Interaction volume radius: 5 \u00c5
Interaction volume height: 10 \u00c5
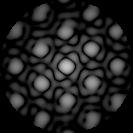
Disorder parameter: 0.2442